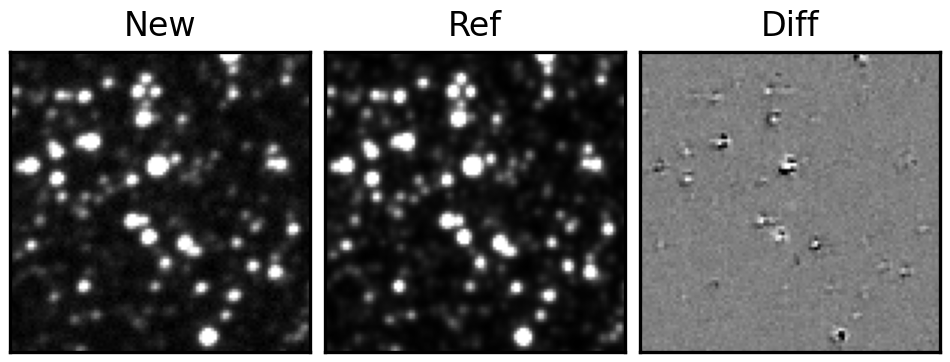
Label: real